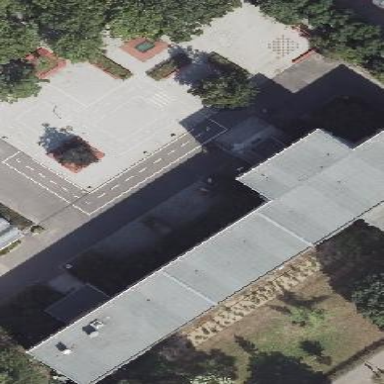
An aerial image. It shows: Flat-roofed school building.